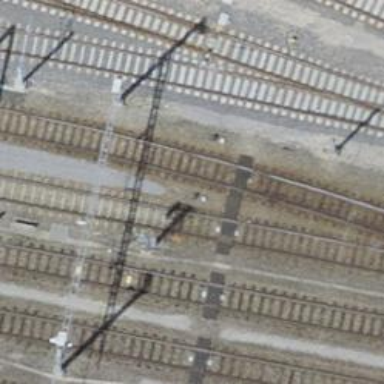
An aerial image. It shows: Railway crossing.